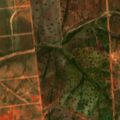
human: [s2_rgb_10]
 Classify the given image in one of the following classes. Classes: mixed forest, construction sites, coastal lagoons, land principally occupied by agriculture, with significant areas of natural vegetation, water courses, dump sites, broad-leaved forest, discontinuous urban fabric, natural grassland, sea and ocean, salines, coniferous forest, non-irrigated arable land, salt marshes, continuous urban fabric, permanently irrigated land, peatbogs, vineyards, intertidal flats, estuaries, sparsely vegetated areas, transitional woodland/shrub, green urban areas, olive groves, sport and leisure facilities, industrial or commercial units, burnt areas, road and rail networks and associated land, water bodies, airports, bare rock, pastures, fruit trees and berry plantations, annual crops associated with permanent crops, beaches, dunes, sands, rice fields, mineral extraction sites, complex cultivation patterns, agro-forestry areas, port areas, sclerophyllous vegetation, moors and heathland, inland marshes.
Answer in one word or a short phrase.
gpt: continuous urban fabric